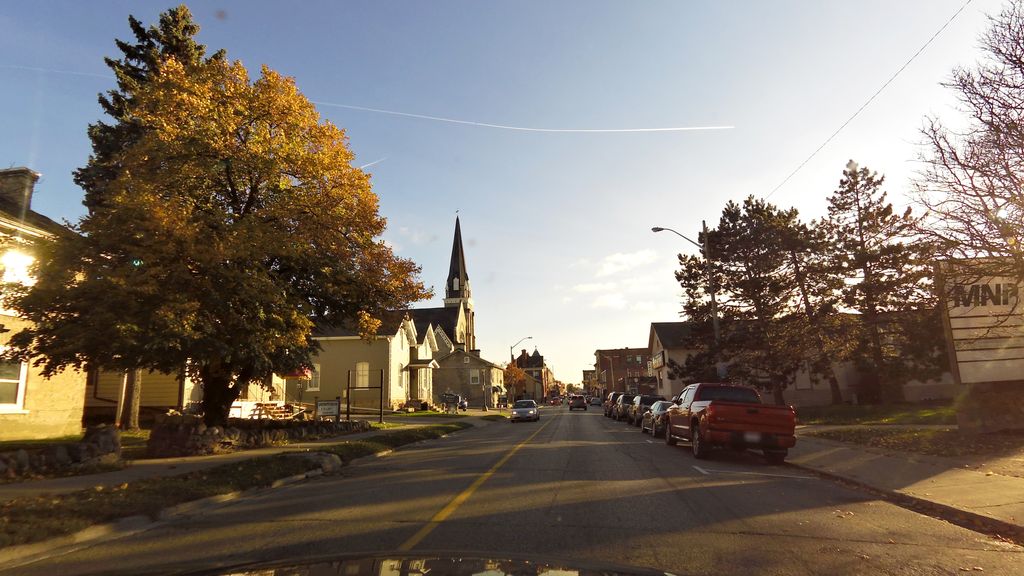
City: kitchener-waterloo